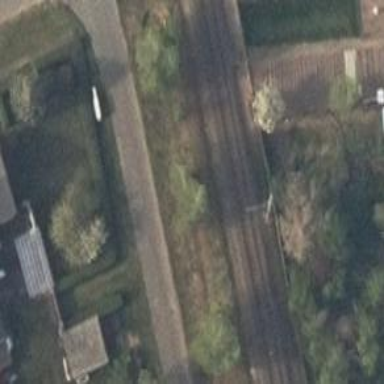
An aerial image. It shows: Milestone along the railway track with catenary mast.